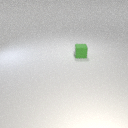
small green rubber cube